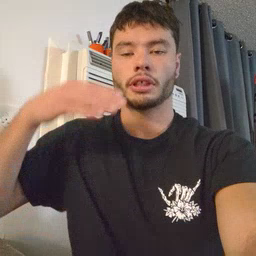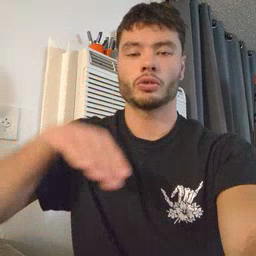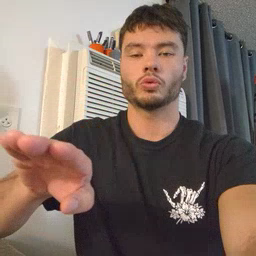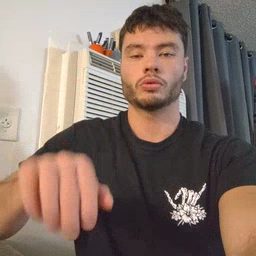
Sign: into